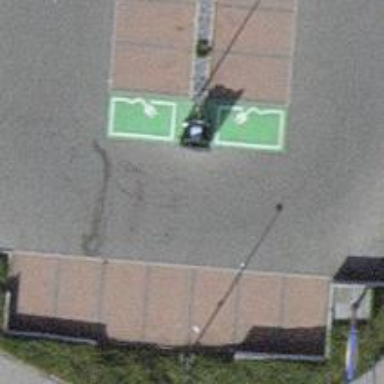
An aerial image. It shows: Charging station.